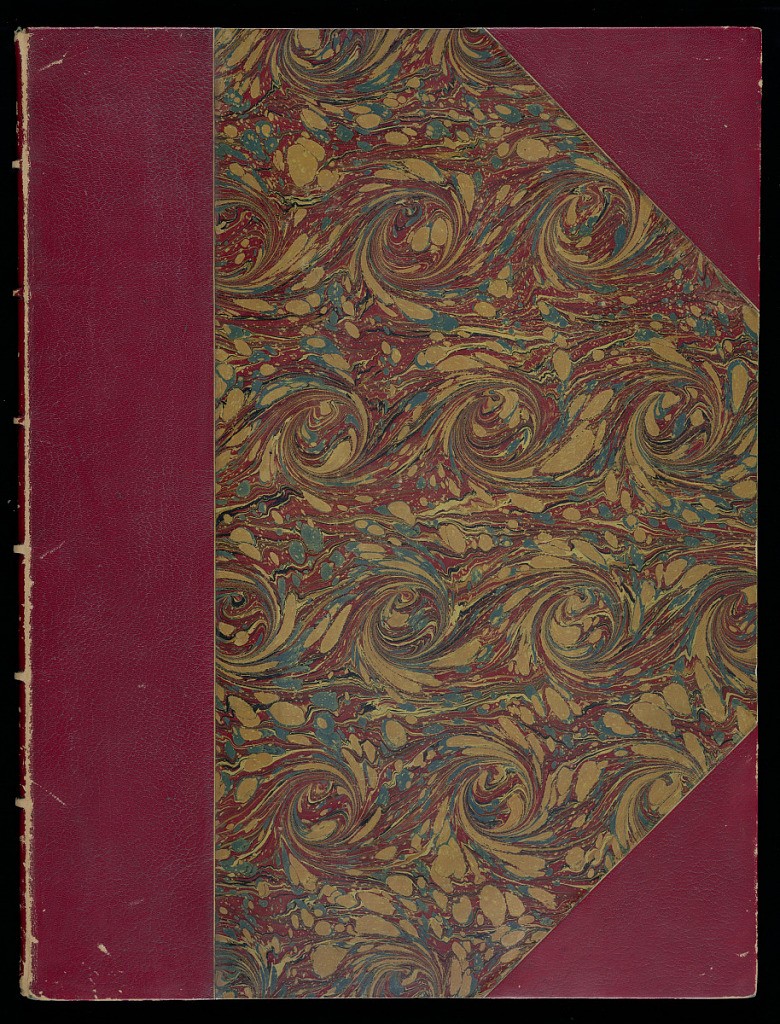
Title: Album of Prints: Architecture and Ironwork Designed by Various Artists
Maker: Juste-Aurèle Meissonnier, French, b. Italy, 1695–1750
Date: late 18th century
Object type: Book
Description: Album of prints containing plates from the Oeuvre de Juste Aurele Meissonnier, published by Gabriel Huquier, Emmanuel Héré's Recueil of buildings in Lorraine and Jean Lamour's ironworks designs for the Duke of Lorraine, and re-editioned plates from Germain Boffrand's Livre d'architecture.